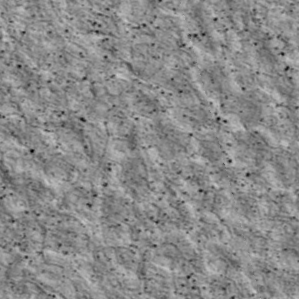
Label: non_frost